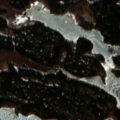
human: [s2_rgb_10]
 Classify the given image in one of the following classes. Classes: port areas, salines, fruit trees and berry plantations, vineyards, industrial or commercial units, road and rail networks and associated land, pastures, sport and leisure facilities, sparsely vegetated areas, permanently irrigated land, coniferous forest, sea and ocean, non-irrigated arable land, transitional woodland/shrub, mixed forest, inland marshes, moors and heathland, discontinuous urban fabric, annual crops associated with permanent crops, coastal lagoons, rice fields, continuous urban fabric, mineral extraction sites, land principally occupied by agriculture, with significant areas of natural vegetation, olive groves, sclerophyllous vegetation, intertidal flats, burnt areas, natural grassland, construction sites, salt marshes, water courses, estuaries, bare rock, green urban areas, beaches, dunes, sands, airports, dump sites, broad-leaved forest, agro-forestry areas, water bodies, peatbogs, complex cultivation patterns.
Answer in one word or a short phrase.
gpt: coniferous forest, mixed forest, sea and ocean